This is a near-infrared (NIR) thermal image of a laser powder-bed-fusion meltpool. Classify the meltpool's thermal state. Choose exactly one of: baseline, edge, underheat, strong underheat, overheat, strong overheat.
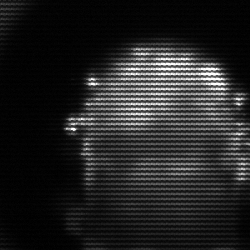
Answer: baseline